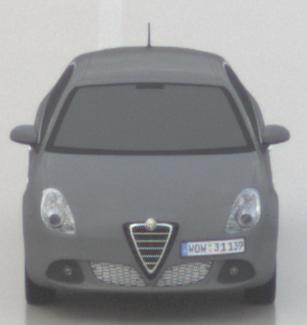
Make: Alfa Romeo
Model: Giulietta 1.4 TB 16V
Detailed model: Giulietta (940)
Model produced from: 2010/05
Model produced until: 2013/03
Doors: 5
Color: gray
Road condition: wet road
Daytime: midday
Contrast: low contrast